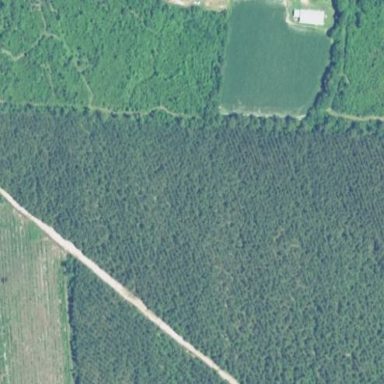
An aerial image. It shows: Evergreen needle-leaved forest.